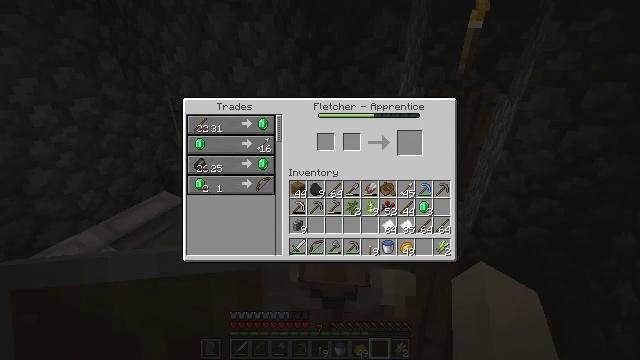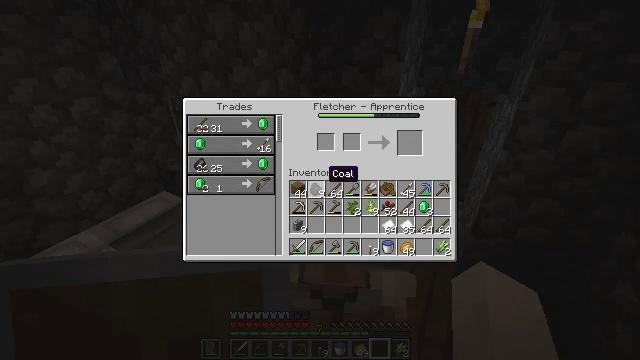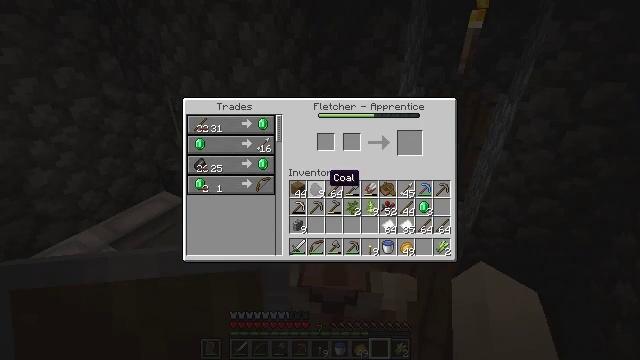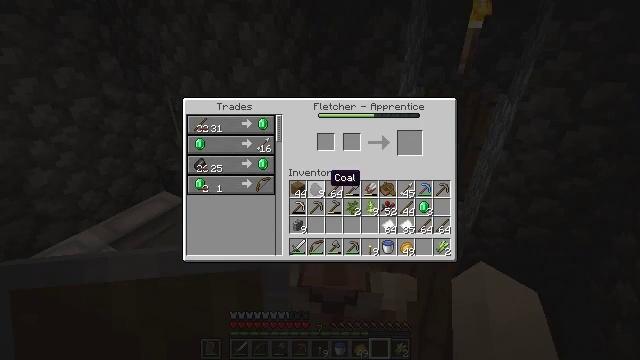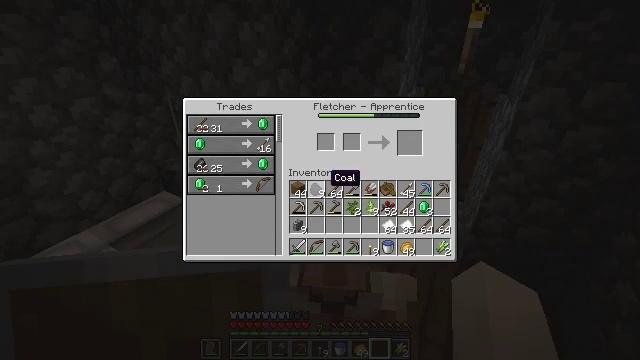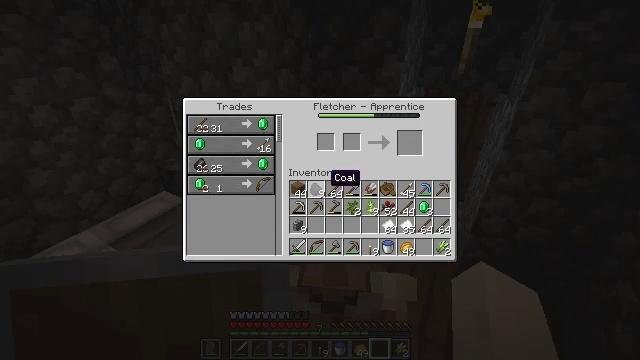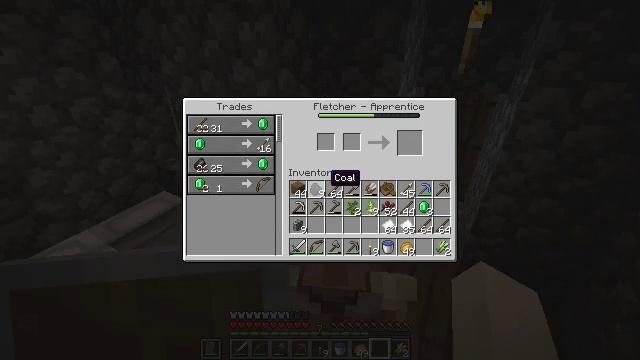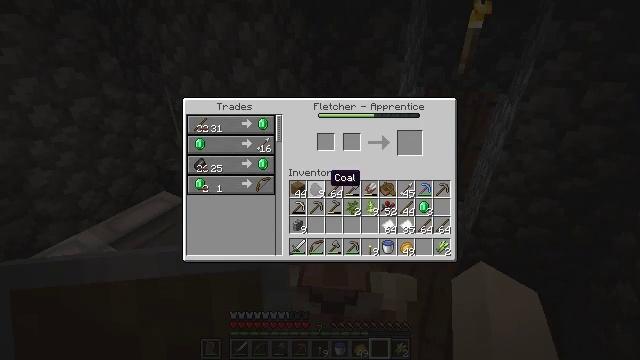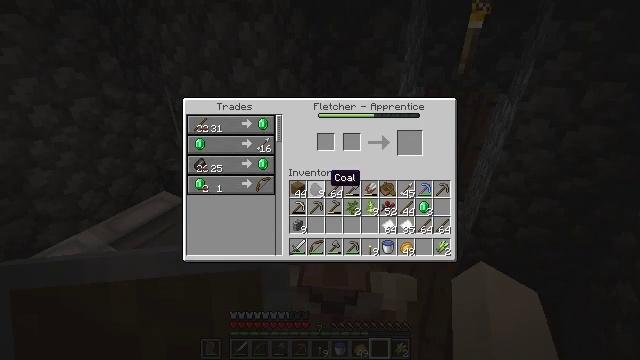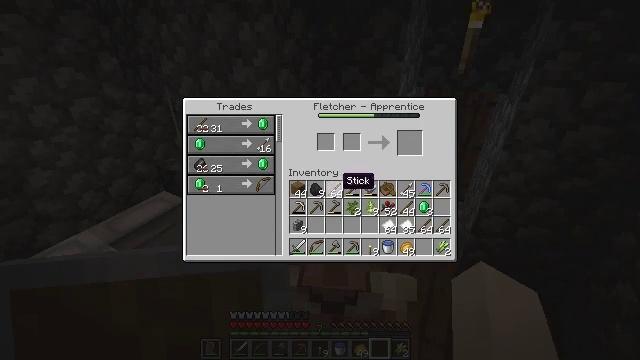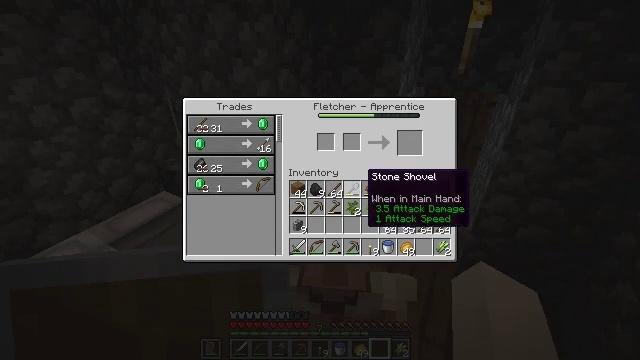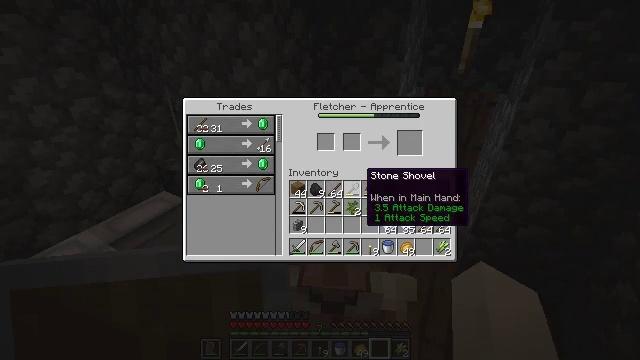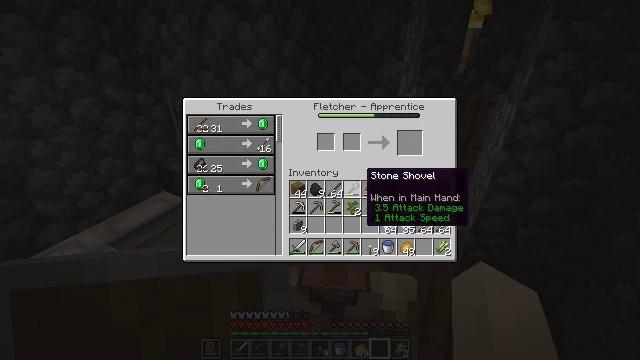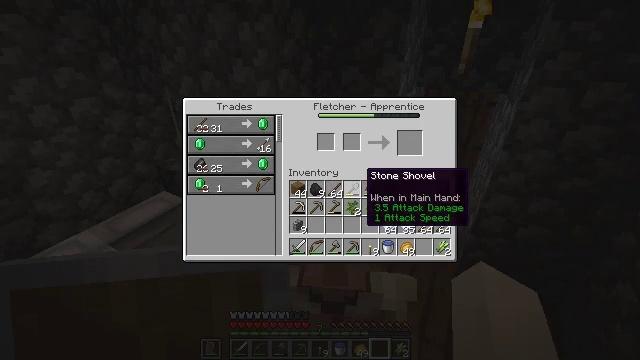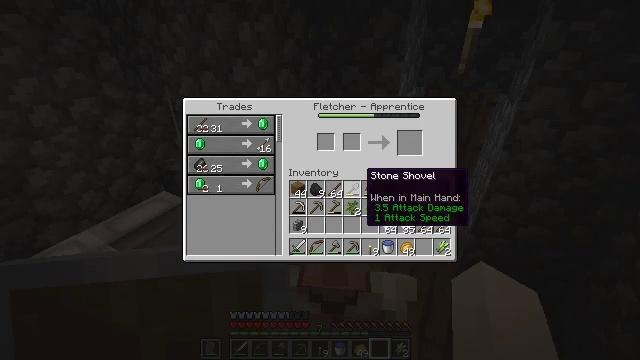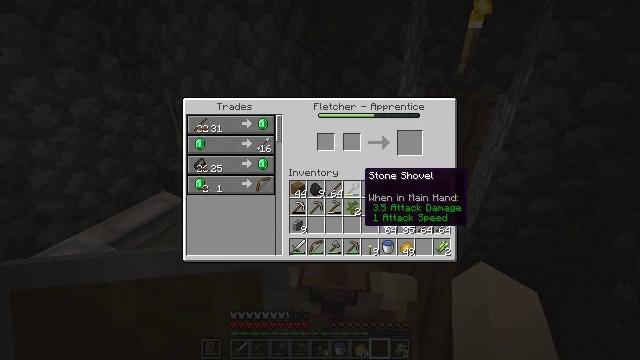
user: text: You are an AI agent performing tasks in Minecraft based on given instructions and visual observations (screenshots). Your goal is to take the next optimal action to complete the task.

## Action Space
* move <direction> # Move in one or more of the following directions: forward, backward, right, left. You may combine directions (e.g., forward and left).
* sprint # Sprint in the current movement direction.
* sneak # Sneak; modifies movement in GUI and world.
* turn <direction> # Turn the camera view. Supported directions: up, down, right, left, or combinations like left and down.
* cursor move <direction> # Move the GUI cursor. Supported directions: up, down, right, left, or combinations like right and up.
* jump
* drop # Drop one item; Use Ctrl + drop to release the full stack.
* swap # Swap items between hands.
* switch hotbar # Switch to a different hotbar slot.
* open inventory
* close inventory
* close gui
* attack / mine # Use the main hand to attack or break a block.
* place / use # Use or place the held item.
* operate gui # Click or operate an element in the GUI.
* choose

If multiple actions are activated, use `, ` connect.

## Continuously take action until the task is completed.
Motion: motion action
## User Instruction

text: Mine block fletching table.
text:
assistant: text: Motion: no_op
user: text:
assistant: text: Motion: no_op
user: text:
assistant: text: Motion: no_op
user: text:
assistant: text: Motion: no_op
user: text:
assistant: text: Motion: no_op
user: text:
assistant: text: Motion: no_op
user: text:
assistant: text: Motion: no_op
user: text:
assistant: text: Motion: no_op
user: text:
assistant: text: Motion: cursor move right
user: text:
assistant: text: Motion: cursor move right
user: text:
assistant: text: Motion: no_op
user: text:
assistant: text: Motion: no_op
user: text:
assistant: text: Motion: no_op
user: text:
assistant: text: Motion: no_op
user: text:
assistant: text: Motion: no_op
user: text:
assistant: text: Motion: no_op
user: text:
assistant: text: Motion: no_op
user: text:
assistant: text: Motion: no_op
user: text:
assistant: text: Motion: no_op
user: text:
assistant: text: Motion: cursor move right
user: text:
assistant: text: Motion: no_op
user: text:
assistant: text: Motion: no_op
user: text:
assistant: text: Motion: no_op
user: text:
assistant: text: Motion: no_op
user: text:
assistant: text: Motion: no_op
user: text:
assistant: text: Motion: no_op
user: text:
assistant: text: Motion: no_op
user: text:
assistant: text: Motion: no_op
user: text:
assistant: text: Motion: no_op
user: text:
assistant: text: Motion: no_op